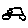
Label: car